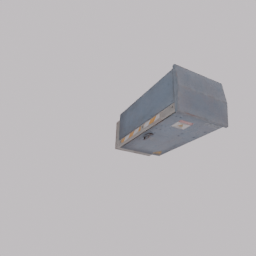
Label: mechanical